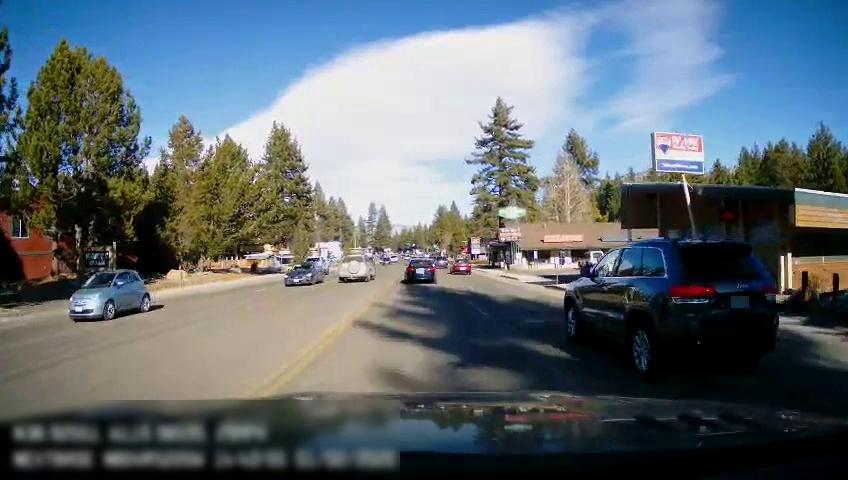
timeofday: Day
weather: Sunny
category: Drivable Space
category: Vehicles | Car
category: Vehicles | Car
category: Vehicles | SUV
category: Vehicles | SUV
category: Vehicles | Car
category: Vehicles | SUV
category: Vehicles | Car
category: Vehicles | Truck
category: Vehicles | Car
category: Lanes | Opposite Lane
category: Lanes | Current Lane